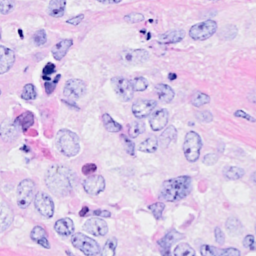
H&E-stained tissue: Breast